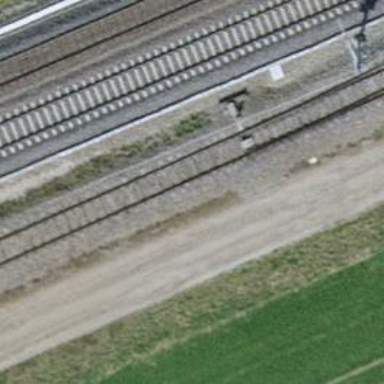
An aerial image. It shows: Railway switch.